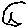
Label: moon